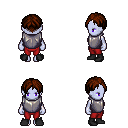
a pixel art fantasy rpg character, female body template, dark elf, purple skin, steel chest armor, red pants, brown parted hairstyle, black shoes, four views (front, back, left, right), 2x2 character sprite sheet, small pixel art, hard edges, no anti-aliasing